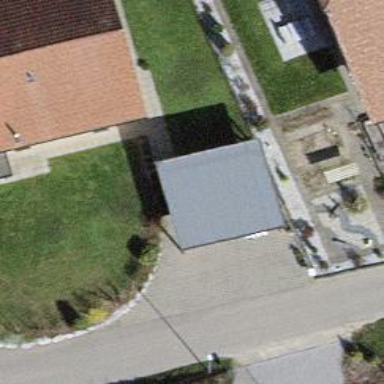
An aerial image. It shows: Carport structure.